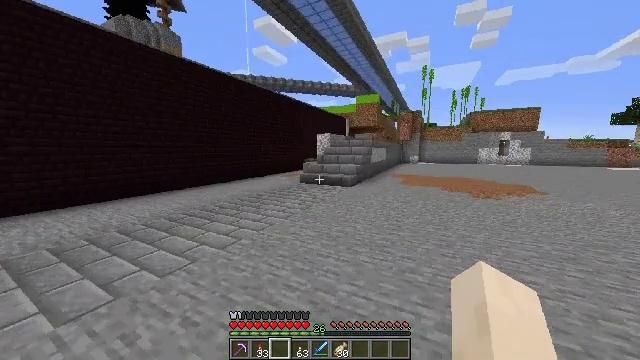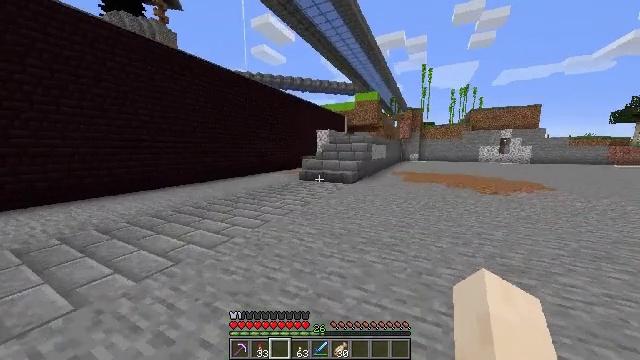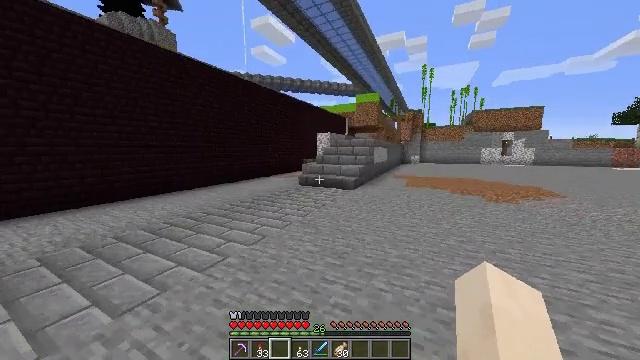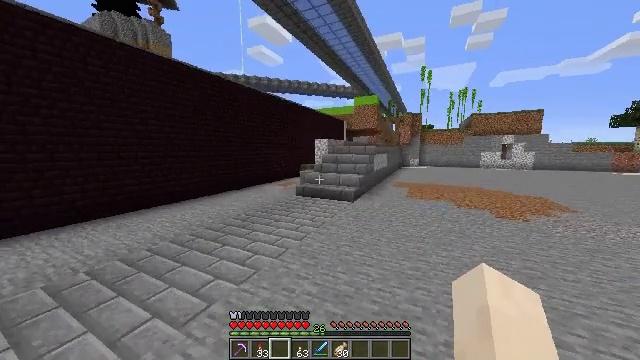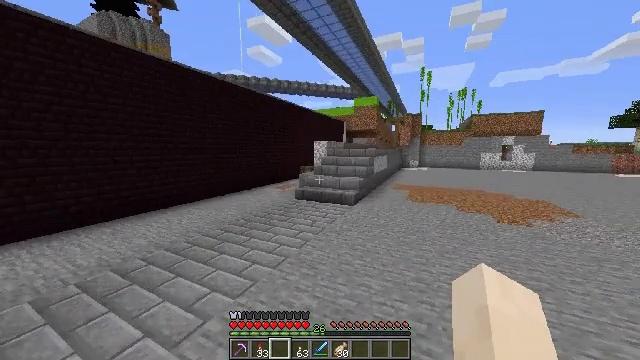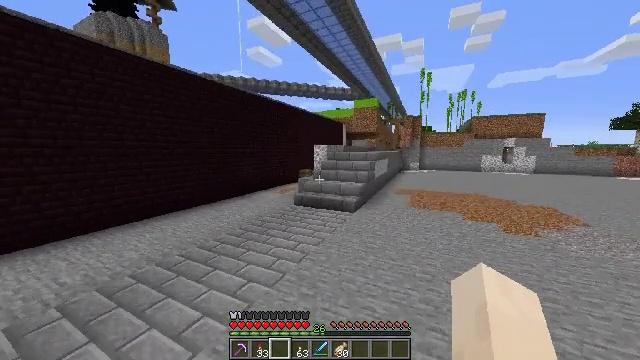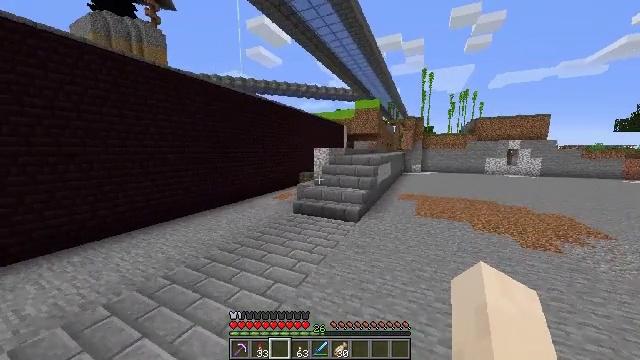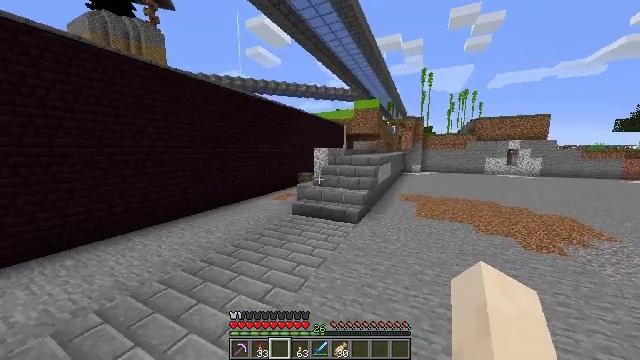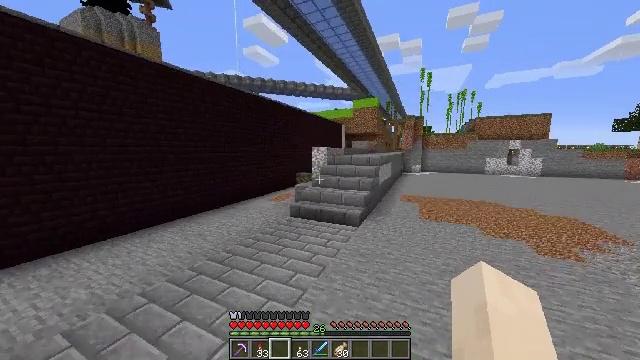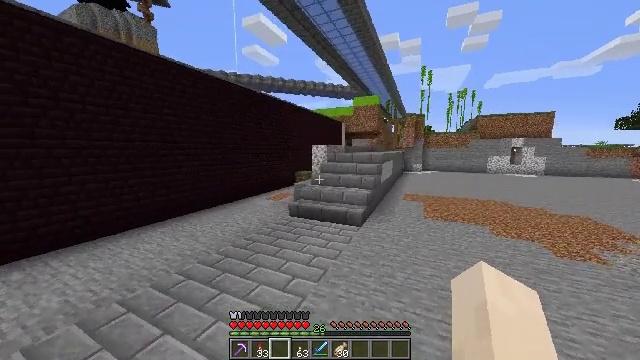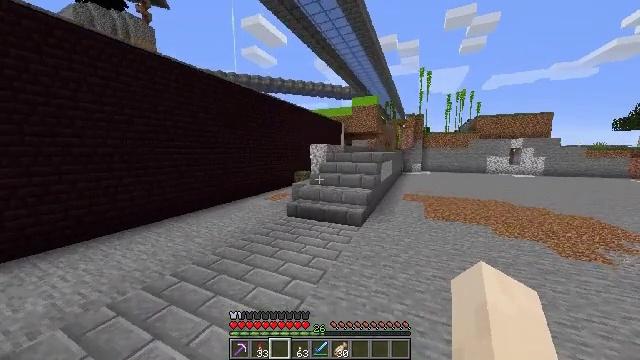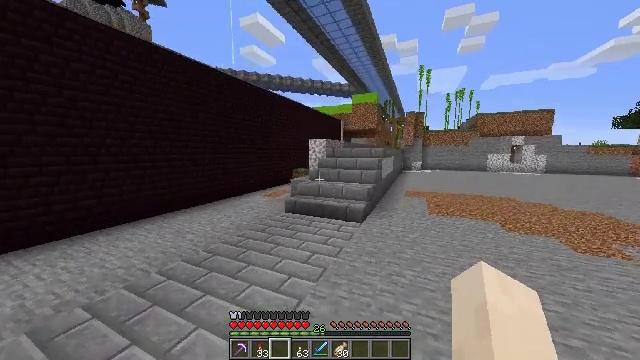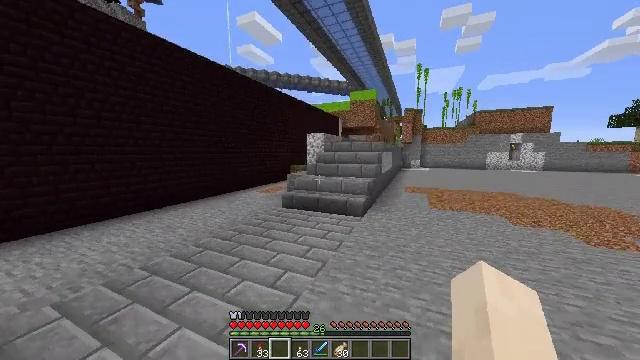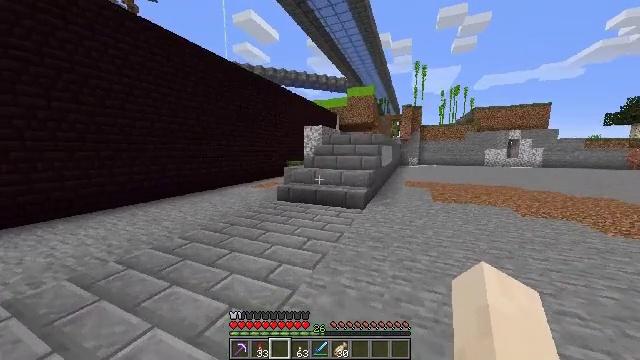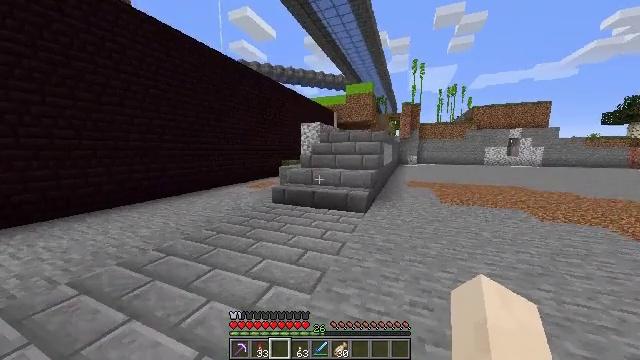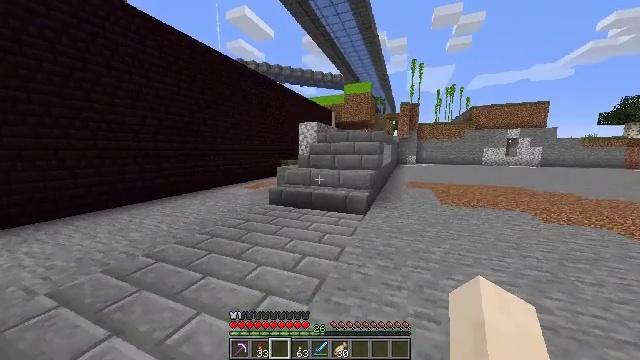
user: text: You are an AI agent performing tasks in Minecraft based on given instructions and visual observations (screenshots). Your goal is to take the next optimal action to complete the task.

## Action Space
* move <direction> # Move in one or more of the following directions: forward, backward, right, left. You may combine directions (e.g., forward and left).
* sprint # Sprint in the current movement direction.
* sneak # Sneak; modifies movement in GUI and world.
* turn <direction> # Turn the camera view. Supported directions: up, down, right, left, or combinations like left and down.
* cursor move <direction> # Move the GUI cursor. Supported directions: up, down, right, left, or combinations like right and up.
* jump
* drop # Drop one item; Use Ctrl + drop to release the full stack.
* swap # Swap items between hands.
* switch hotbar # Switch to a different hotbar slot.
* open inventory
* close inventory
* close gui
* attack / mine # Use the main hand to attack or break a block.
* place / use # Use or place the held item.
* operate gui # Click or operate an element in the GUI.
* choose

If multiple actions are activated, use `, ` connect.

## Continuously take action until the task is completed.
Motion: motion action
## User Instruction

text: Interact with the crafting table to make an emerald block.
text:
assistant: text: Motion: move forward, jump
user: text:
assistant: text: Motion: move forward, jump
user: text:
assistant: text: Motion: move forward, jump
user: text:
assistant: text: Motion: move forward, jump
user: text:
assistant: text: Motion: move forward, jump
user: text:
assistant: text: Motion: move forward, jump
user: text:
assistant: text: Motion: move forward, jump
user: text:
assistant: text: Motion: move forward, jump
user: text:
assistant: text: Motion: move forward, jump
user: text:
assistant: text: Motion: move forward, jump
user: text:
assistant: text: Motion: move forward, jump
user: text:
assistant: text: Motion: move forward, jump
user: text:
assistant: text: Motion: move forward
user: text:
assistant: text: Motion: move forward
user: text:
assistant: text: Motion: move forward
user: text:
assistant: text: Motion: move forward
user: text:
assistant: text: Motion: move forward
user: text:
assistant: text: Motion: move forward
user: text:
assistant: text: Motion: move forward
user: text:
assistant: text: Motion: move forward
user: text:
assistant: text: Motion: move forward
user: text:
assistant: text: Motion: move forward
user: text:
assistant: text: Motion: move forward
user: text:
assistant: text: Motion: move forward
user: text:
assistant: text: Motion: move forward
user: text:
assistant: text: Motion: move forward, turn down
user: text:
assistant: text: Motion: move forward, turn down
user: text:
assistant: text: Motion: move forward, turn down
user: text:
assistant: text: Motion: move forward, turn down
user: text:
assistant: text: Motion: move forward, turn down